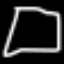
Label: square